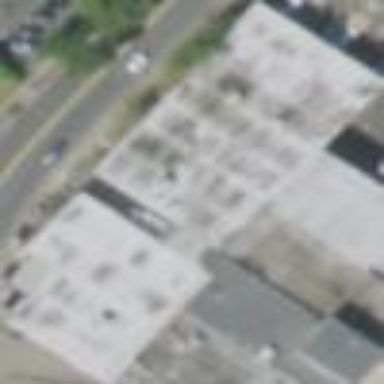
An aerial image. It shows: Part of building is shown in the image.